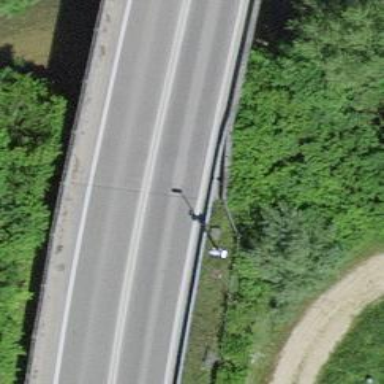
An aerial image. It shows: Motorroad bridge with asphalt surface. It is classified as trunk highway.